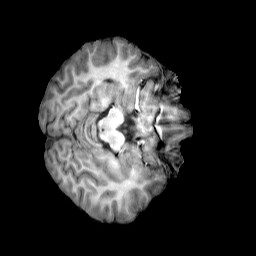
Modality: T1w
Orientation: axial
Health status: ill
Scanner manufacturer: siemens
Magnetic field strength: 3 T
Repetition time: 2 s
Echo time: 0.00303 s